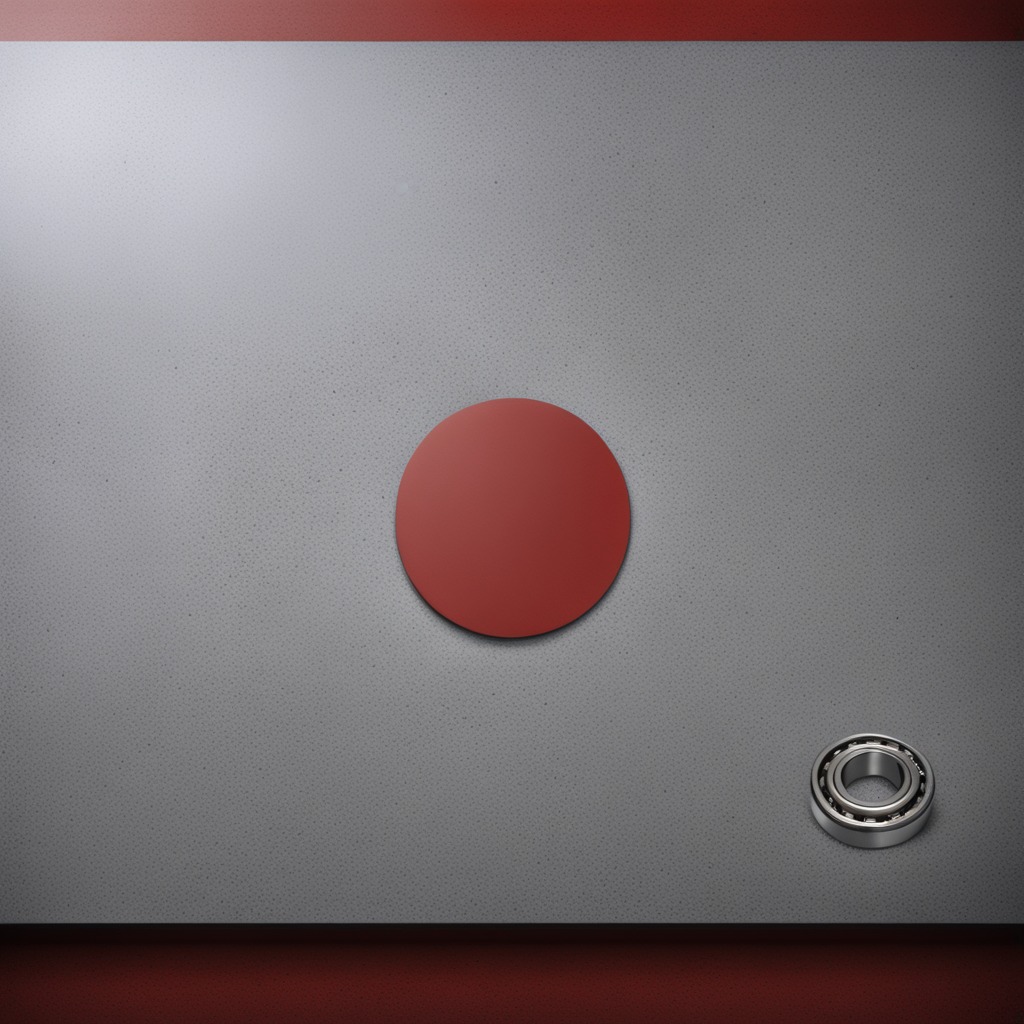
A metal ball bearing is lying on the granite tabletop.